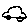
Label: car